Question: Hi I have been trying to properly configure IIS 6 to give write permisiosn for about 2 days now and I can't seem to find any good resource on this.I am a bit new to ASP.NET and until now I never had to work with IIS.
What I am trying to do is upload a file to the server.Each user on the server will have his own special folder witch will be created automaticly via C#.Now when I try to upload the file I get this error:
> Access to the path 'D:\Projects IDE\Visual Studio\MyWork\Websites\Forum\Images\avatar\userAvatars\aleczandru' is denied
This is my code for creating the folder for each user and saving the file:
'''
private void addImageToApp()
{
string path = "~/Images/avatar/userAvatars/" + User.Identity.Name;
createPath(path);
if( Directory.Exists(HostingEnvironment.MapPath(path)))
{
try {
UploadImage.SaveAs(HostingEnvironment.MapPath(path));
MultiViewIndex.ActiveViewIndex = 0;
}catch(Exception ex)
{
AvatarDetails.Text = ex.Message;
}
}
}
private void createPath(string path)
{
string activeDir = HostingEnvironment.MapPath("~/Images/avatar/userAvatars");
if( !Directory.Exists(Server.MapPath(path)) )
{
string newPath = Path.Combine(activeDir, User.Identity.Name);
Directory.CreateDirectory(newPath);
}
}
'''
All I could find on the internet is that I have to add write permision via folder/properties/security/... while that is all good and fine I can not do this for each folder.
Up to this point I am not really sure that IIS is the one I need to configure I am a bit lost at this.
What do I have to do to give folders write permisions automaticly on folder create?
And if anyone has a good article or tutorial that shows how to do this please share it with me all the info I could find were very basic.
I have added the network service account to the Images folder with full permision and have set the application's pool Identity to NetworkService but I still get the same error
I have messed around with SQL-SERVER for the last couple of days in order to make this work so I might have missconfigured something form what I understand NETWORK SERVICE is stored in SQL-SERVER master.db database.I seem to be having two network service logins may this be the problem?I remember when I first checked it I had none now I have two:

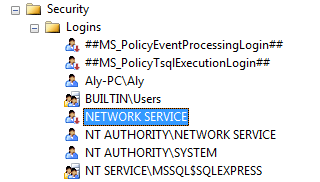
Answer: Simply, when your asp.net application running you can open Task Manager and find process 'w3wp'.
W3wp process like any other has user identity (by default - application pool identity - 'DefaultAppPool'(like application pool name)).
And if it so, you should add write permissions for user named 'DefaultAppPool'. To do it you should open security tab in folder's properties window, then 'change'->'add' and type 'IIS AppPool/DefaultAppPool' and choose local machine.
<URL> post should help you!